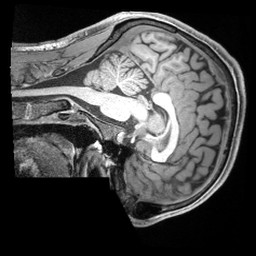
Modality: T1w
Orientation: sagittal
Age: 21
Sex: male
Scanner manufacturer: siemens
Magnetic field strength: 3 T
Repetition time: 2.4 s
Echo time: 0.00226 s